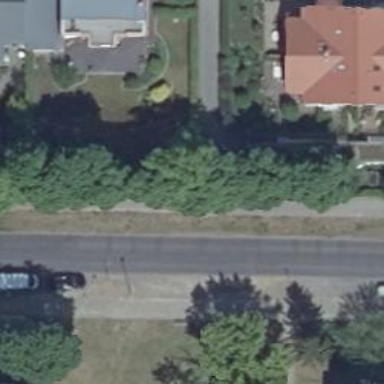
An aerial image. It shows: Alley classified as service road.